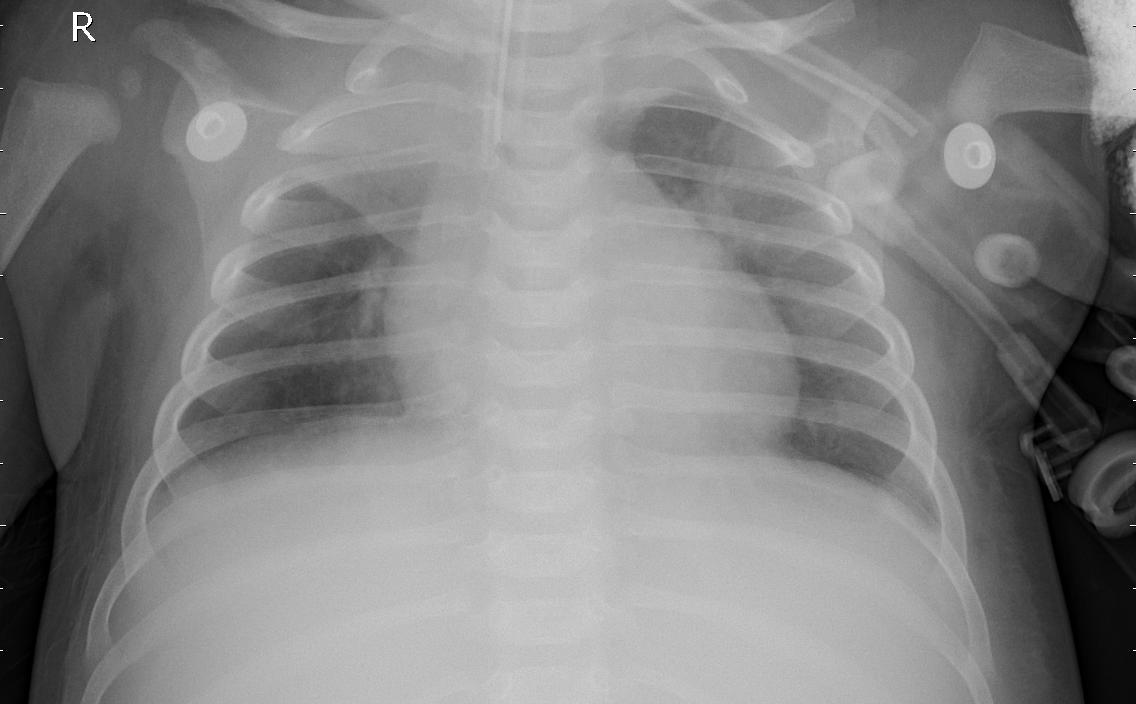
Diagnosis: PNEUMONIA